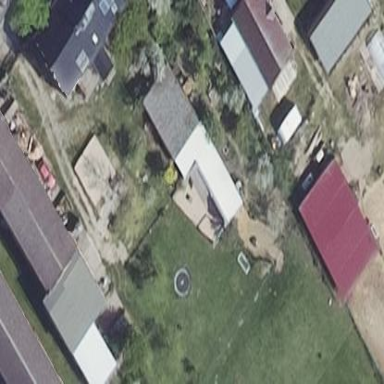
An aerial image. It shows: Shed.